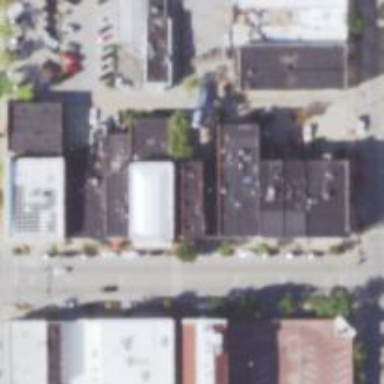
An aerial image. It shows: Alley designated for service vehicles.